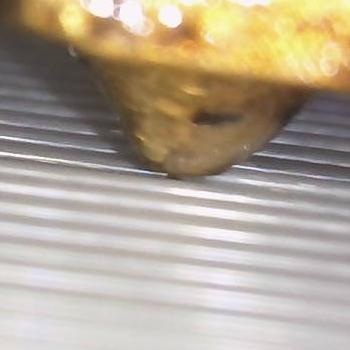
Flow rate: 54%